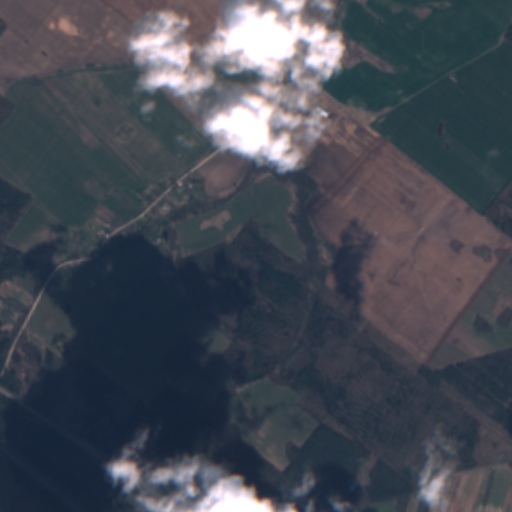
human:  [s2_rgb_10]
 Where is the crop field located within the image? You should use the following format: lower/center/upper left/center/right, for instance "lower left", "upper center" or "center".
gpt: The crop field is located in the lower left of the image.
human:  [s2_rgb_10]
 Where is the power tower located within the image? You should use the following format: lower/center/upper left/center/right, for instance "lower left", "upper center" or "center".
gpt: The power tower is located in the lower left of the image.
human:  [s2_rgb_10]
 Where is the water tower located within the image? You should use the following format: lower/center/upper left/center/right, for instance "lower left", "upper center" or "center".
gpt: The water tower is located in the upper center of the image.
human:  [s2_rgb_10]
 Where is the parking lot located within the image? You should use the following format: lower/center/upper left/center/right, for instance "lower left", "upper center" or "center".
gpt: There is no parking lot in the image.